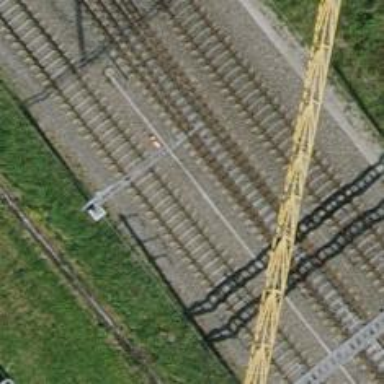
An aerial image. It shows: Single-track electrified railway with contact line.